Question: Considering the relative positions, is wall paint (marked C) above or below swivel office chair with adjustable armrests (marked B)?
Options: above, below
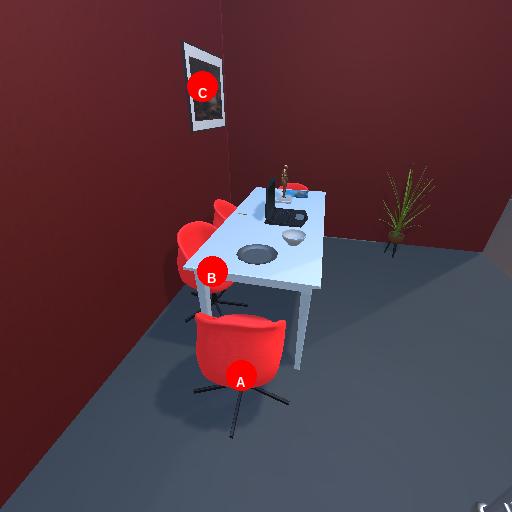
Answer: above